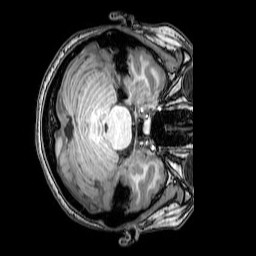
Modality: T1w
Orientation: axial
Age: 24
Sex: female